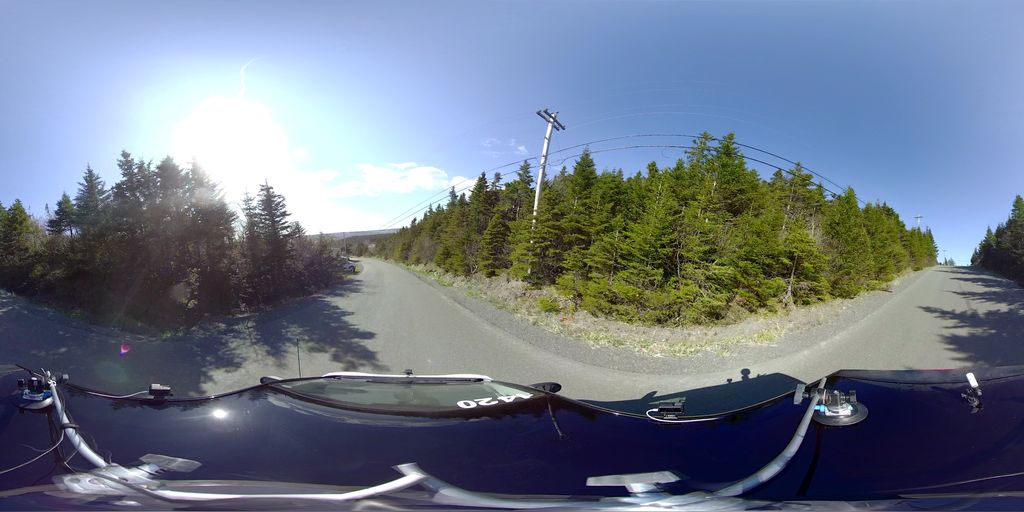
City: st_johns